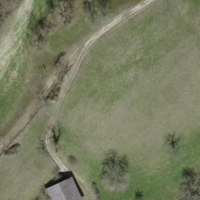
EUNIS habitat code: 52
Species observed at this site:
Phaneroptera falcata
Chorthippus biguttulus